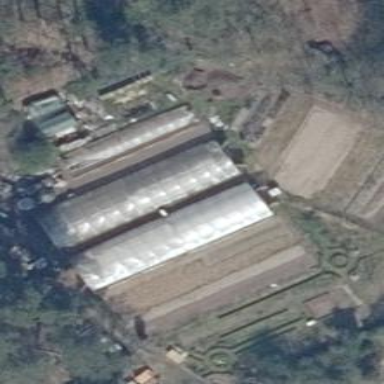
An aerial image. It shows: Greenhouse.